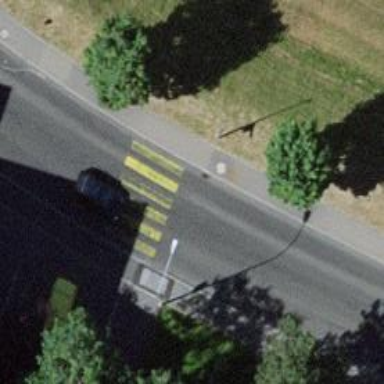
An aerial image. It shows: Kerb serving as barrier.